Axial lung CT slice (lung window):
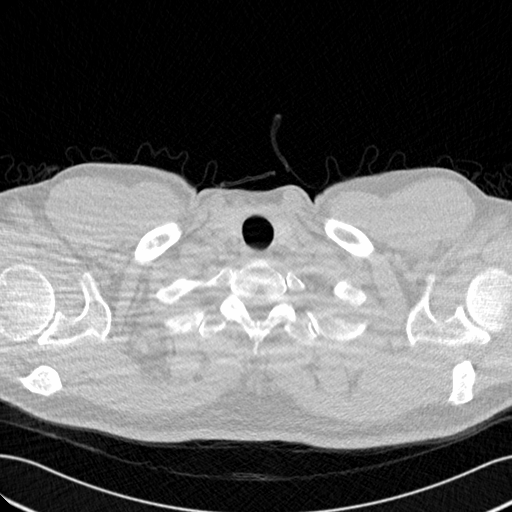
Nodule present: no